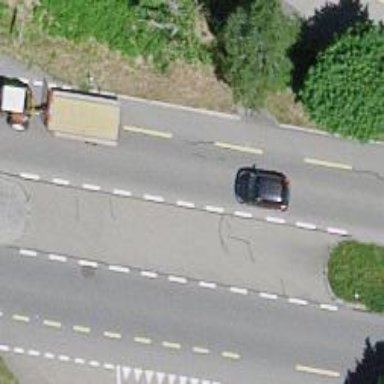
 with designated cycle lane on both sides."